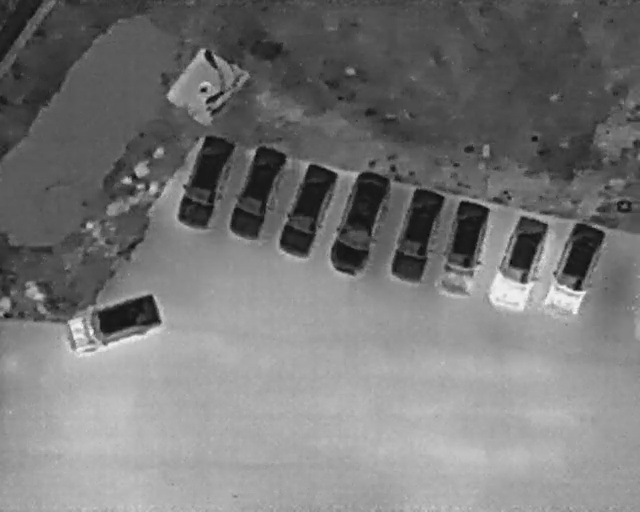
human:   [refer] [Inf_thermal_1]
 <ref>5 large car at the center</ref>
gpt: <box>[[24, 30, 40, 40, 17], [32, 33, 47, 41, 17], [40, 36, 56, 44, 20], [47, 39, 64, 48, 16], [57, 41, 72, 50, 16]]</box>

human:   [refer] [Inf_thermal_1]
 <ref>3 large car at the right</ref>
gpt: <box>[[64, 44, 80, 52, 12], [73, 46, 89, 55, 18], [82, 48, 97, 56, 21]]</box>